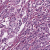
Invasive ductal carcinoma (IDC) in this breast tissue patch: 1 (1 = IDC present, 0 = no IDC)